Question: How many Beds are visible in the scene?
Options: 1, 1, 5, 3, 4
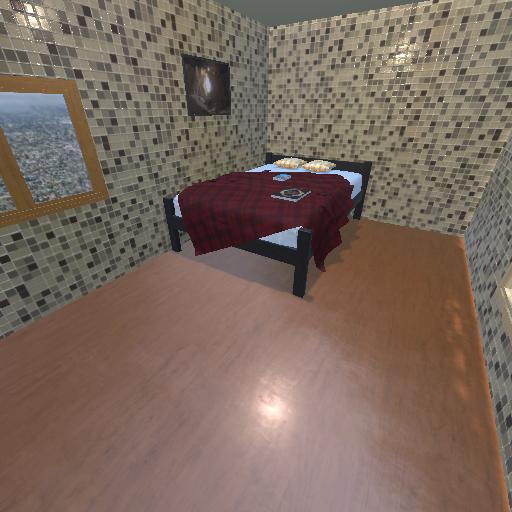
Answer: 1